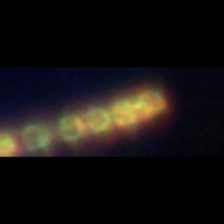
Taxon: Stephanopyxis
Group: Diatoms